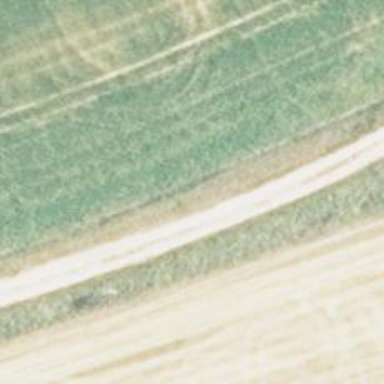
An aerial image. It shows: Sandy track road with grade3 tracktype.